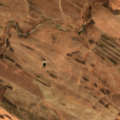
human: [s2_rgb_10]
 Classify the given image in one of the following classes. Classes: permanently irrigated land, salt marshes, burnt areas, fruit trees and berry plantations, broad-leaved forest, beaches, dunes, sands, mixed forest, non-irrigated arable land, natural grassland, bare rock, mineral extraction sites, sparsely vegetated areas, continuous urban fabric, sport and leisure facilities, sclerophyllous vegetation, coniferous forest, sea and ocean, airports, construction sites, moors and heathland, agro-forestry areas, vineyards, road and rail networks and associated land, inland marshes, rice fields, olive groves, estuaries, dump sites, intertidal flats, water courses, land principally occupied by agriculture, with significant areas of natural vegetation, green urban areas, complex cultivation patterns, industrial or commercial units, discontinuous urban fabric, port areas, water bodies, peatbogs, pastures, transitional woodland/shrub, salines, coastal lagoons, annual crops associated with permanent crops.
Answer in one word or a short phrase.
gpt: non-irrigated arable land, land principally occupied by agriculture, with significant areas of natural vegetation